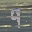
Label: 9